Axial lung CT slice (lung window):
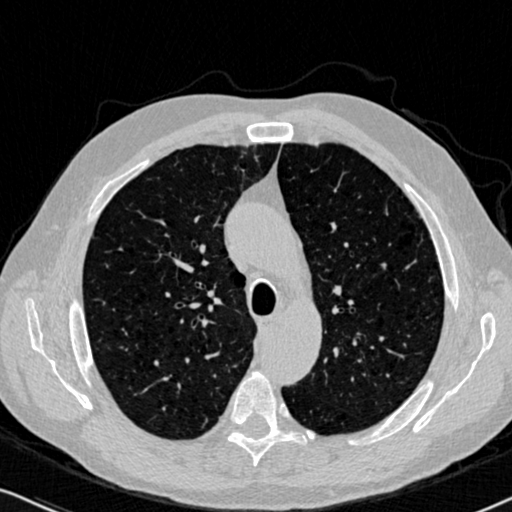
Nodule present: no